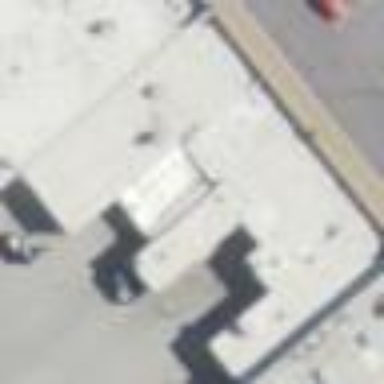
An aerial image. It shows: Retail building.